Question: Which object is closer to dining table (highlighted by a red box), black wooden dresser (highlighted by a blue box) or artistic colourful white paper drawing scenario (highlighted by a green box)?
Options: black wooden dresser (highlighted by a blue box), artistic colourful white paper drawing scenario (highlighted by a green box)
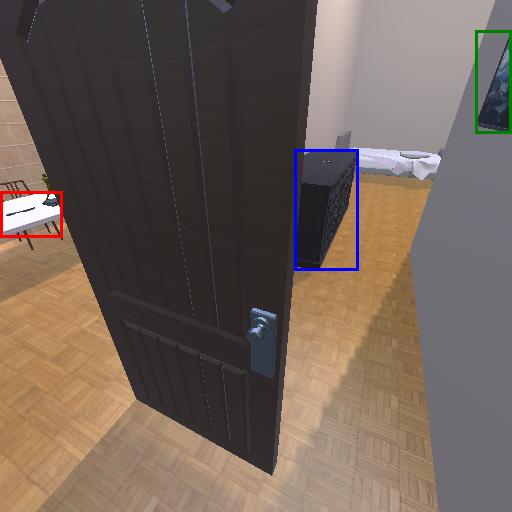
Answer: black wooden dresser (highlighted by a blue box)